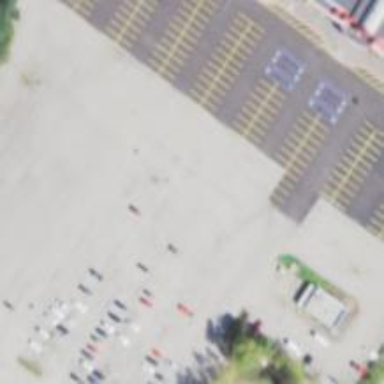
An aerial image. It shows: Paved parking area with Park & Ride facilities.